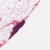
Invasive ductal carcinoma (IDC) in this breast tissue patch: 0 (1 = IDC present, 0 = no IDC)